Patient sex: M
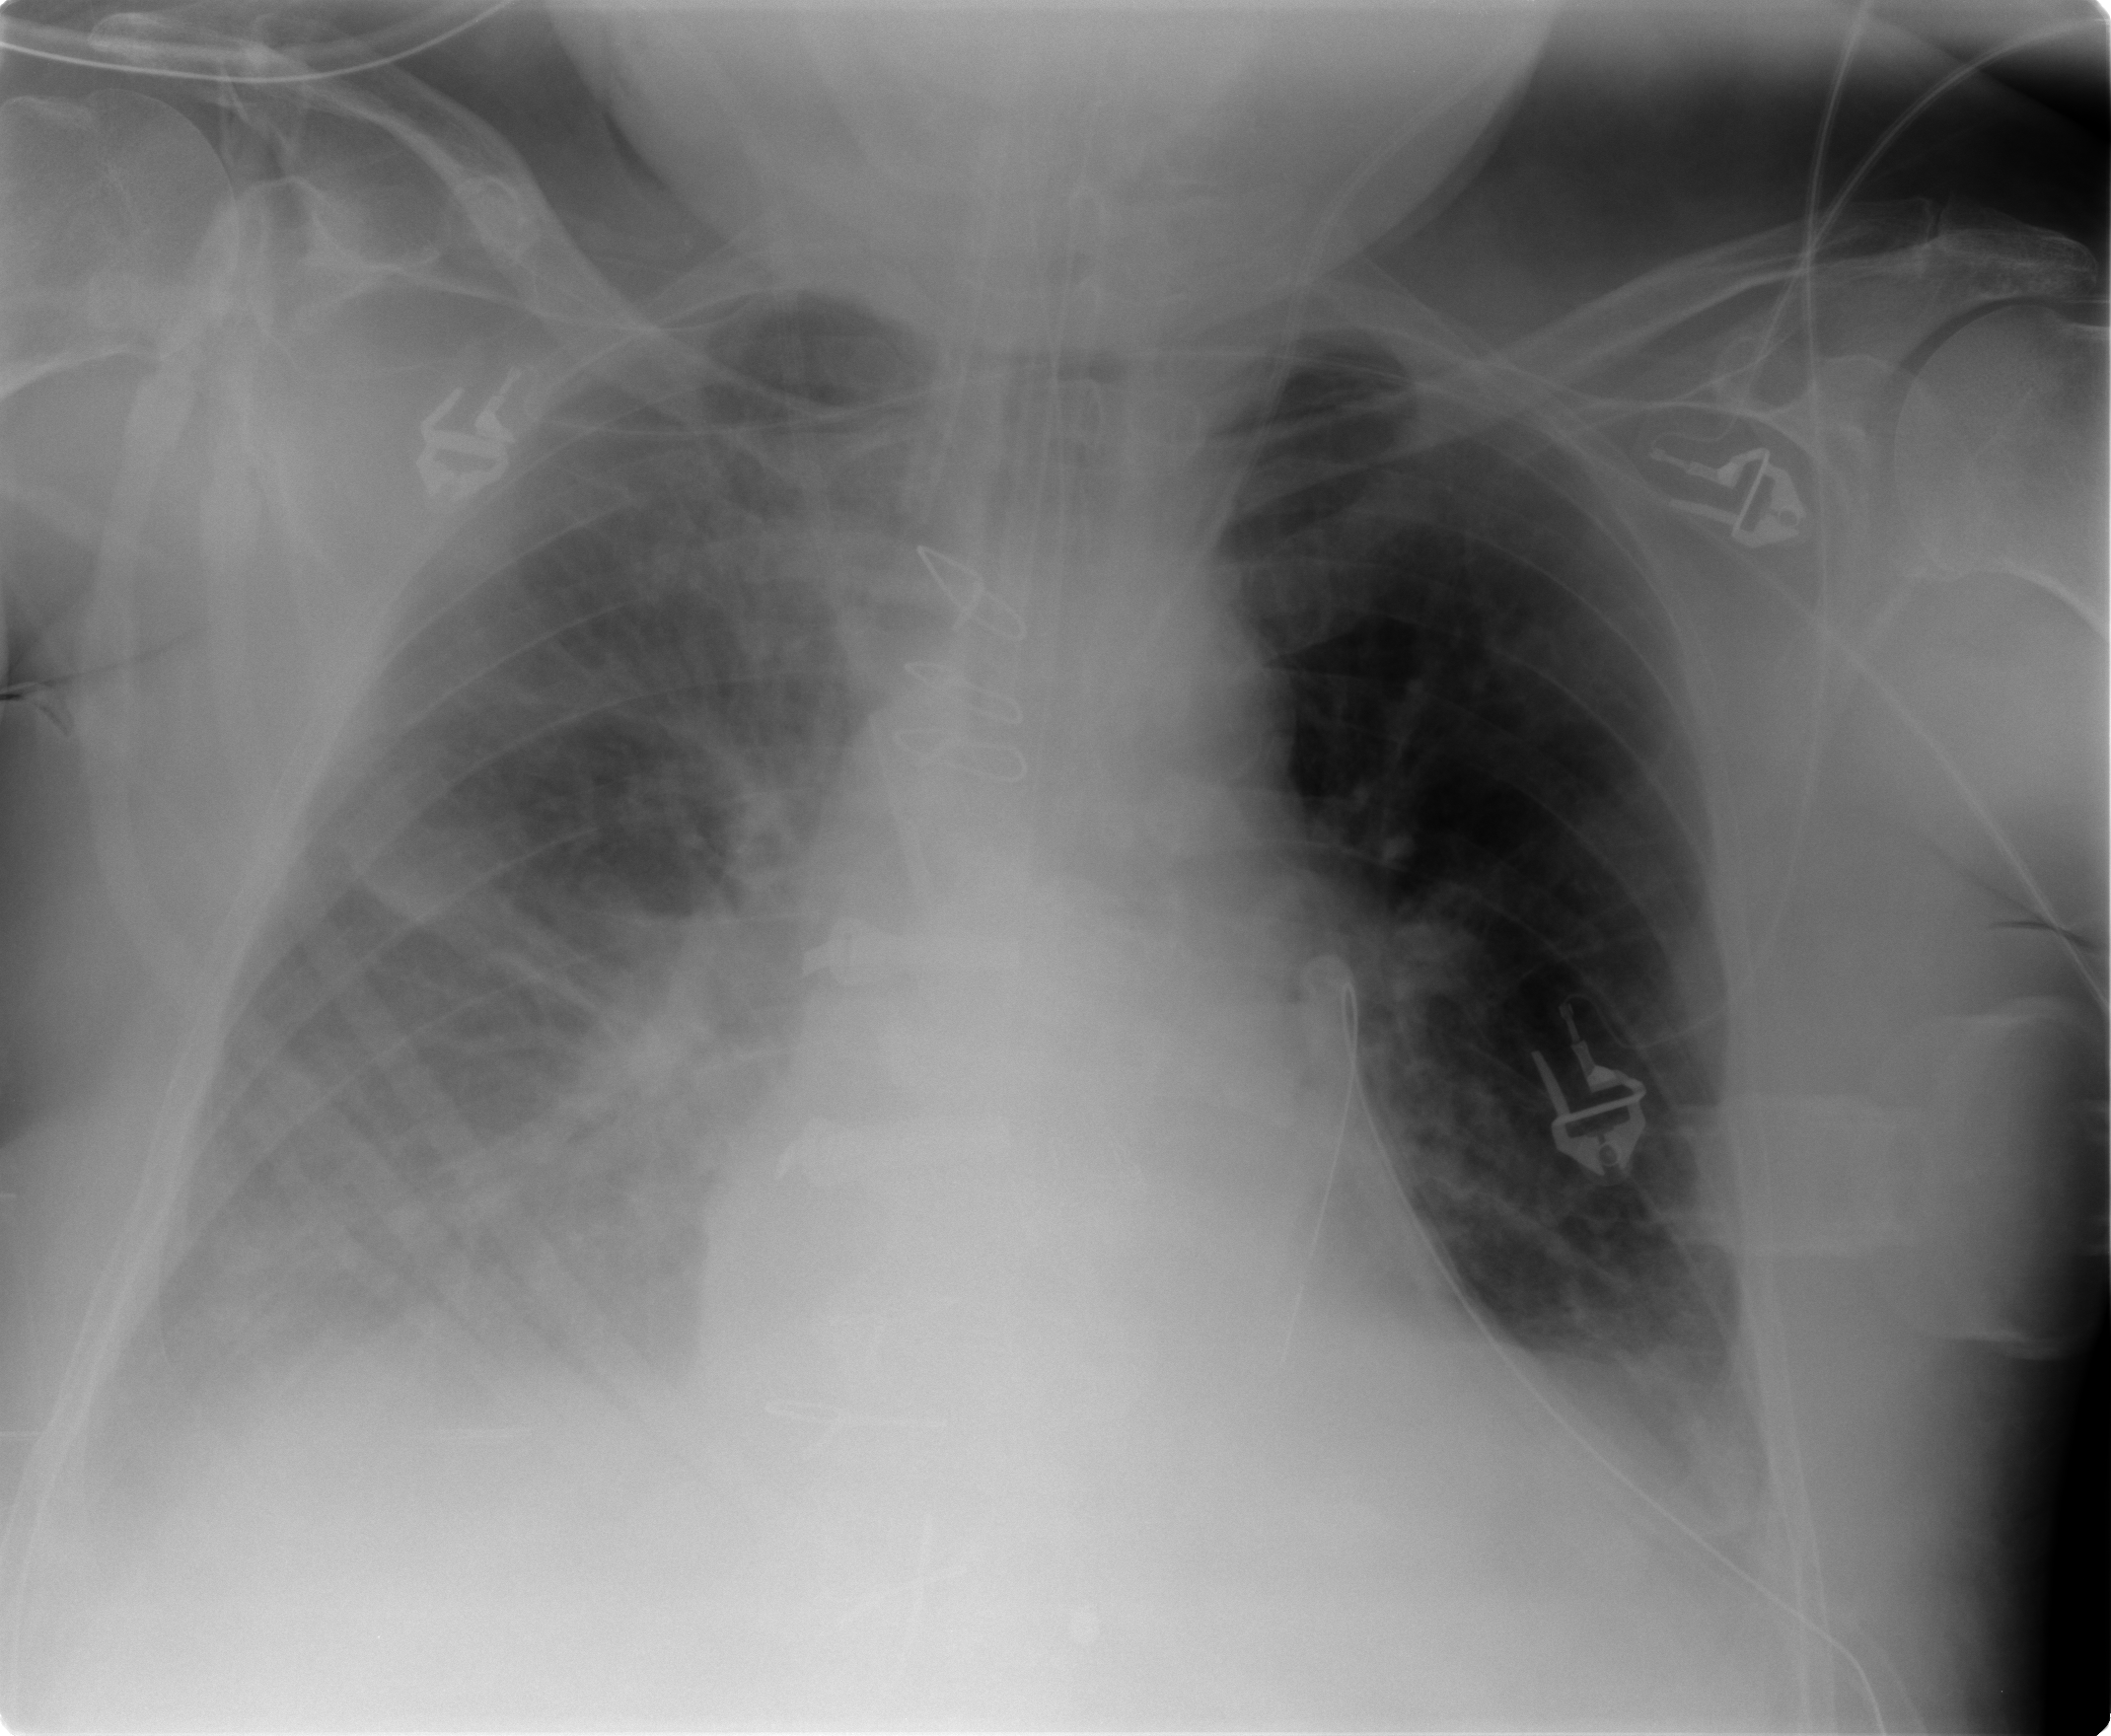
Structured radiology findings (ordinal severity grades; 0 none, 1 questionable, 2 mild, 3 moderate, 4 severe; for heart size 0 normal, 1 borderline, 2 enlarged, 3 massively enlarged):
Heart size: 1
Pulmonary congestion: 3
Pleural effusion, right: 2
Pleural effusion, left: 2
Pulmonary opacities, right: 3
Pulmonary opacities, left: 0
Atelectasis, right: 3
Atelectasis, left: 2